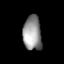
Tissue: lung
Cell type: Endothelial cells
Senescence score: 0.5582
Nuclear area (px): 626
Mean DAPI intensity: 148.449